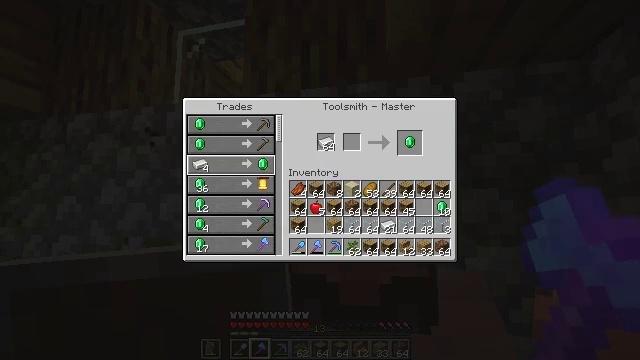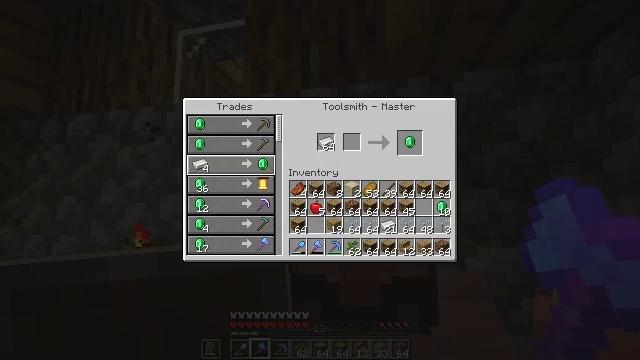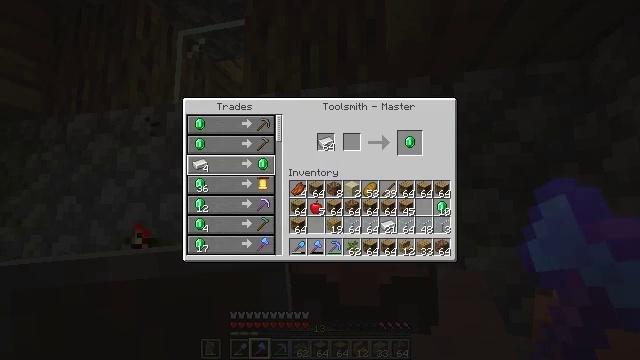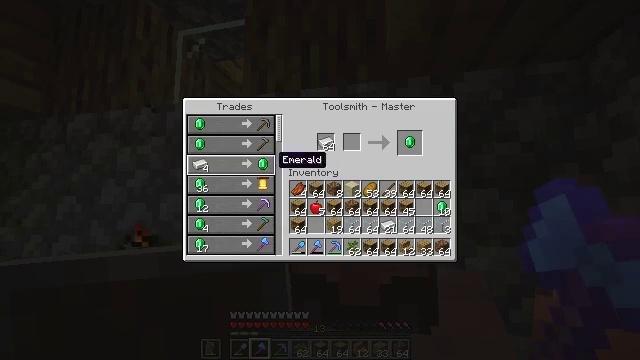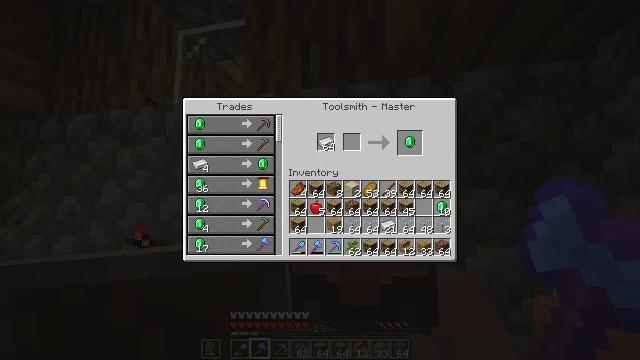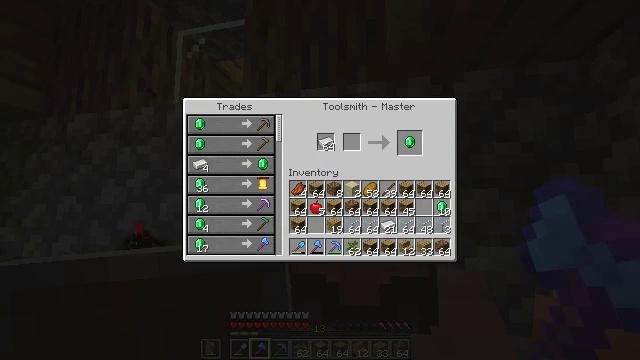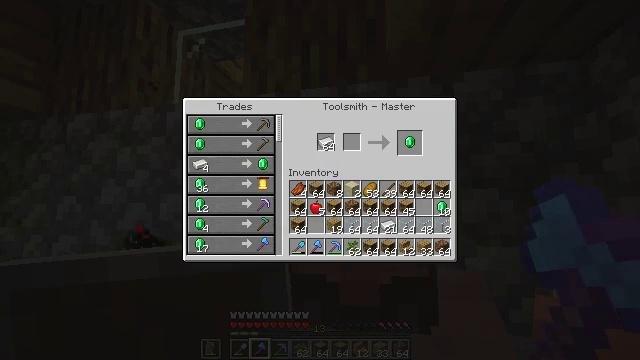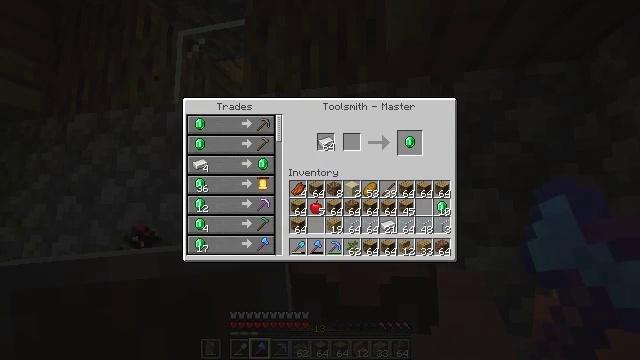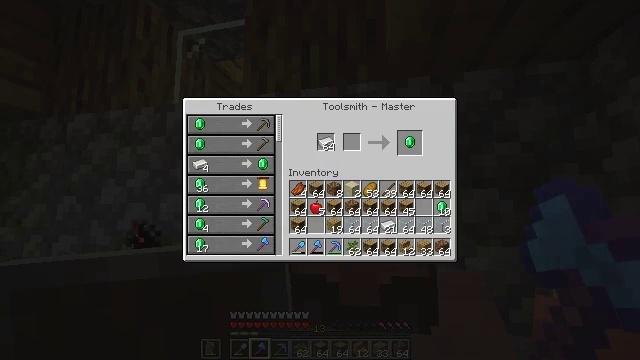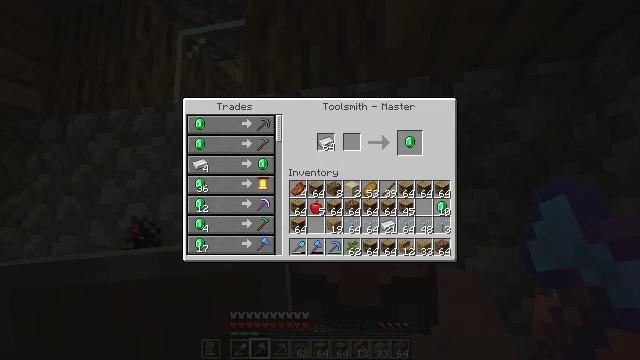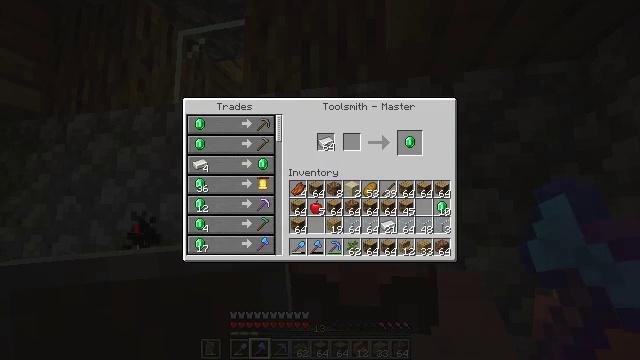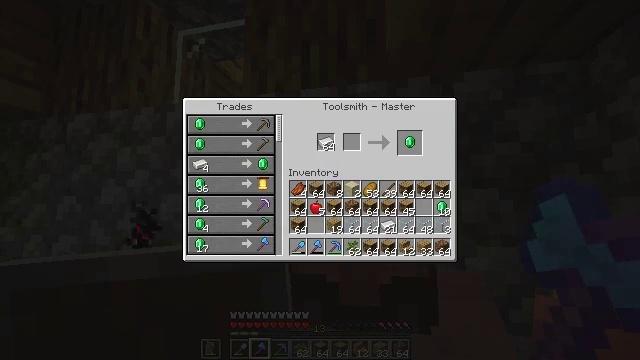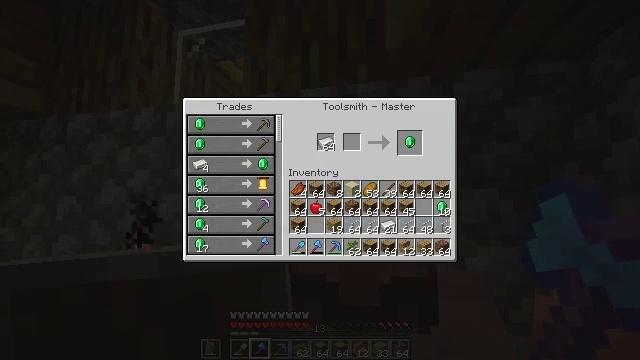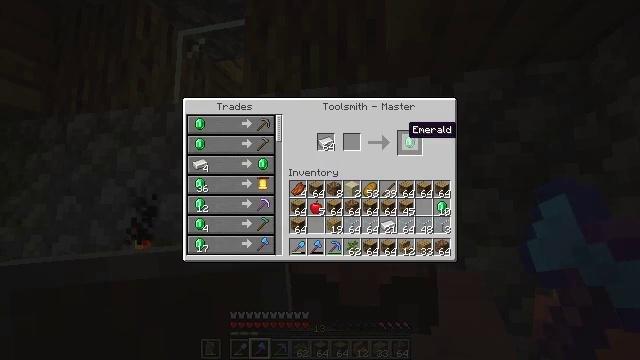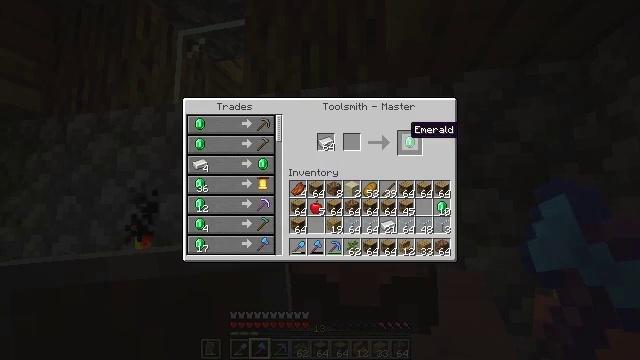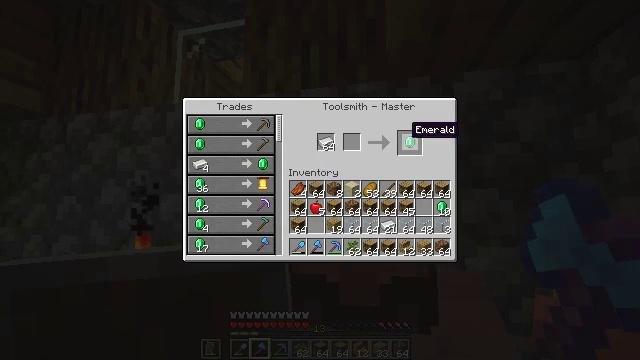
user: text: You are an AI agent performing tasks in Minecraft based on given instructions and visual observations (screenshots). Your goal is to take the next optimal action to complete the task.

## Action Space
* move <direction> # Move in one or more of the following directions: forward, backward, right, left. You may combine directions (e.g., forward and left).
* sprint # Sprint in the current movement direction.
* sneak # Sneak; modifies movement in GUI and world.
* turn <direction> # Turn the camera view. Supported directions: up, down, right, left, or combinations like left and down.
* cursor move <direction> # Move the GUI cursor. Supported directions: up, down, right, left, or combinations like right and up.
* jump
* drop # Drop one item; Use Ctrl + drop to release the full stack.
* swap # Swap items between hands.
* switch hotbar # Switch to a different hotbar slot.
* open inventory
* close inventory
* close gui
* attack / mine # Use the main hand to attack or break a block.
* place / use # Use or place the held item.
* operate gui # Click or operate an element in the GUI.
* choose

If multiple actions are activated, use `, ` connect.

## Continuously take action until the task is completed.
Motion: motion action
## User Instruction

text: Craft an emerald.
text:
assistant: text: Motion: sneak, operate gui
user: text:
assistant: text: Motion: sneak
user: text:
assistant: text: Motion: sneak, cursor move right
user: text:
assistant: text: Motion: sneak, cursor move right
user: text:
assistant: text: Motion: sneak, cursor move right
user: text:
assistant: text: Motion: sneak, cursor move right and up
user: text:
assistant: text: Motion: sneak, cursor move right and up
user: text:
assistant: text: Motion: sneak
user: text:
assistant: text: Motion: sneak
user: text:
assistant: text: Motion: sneak
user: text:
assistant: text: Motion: sneak
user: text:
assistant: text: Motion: sneak
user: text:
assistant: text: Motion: sneak
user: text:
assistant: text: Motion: sneak
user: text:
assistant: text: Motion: sneak
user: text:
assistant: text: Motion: sneak, operate gui
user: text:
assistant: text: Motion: sneak, operate gui
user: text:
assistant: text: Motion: sneak, operate gui
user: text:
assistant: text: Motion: sneak
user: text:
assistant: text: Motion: sneak
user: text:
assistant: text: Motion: sneak